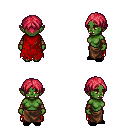
a pixel art fantasy rpg character, female body template, orc, green skin, red tattered cape, robe skirt, ruby red parted hairstyle, cloth bracers, black slippers, four views (front, back, left, right), 2x2 character sprite sheet, small pixel art, hard edges, no anti-aliasing